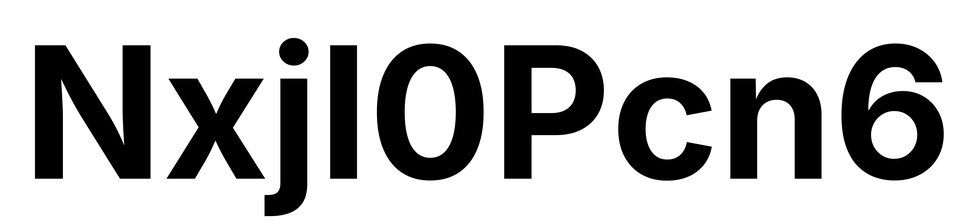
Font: Inter_Bold